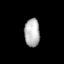
Tissue: lung
Cell type: Others
Senescence score: 0.2333
Nuclear area (px): 425
Mean DAPI intensity: 180.562